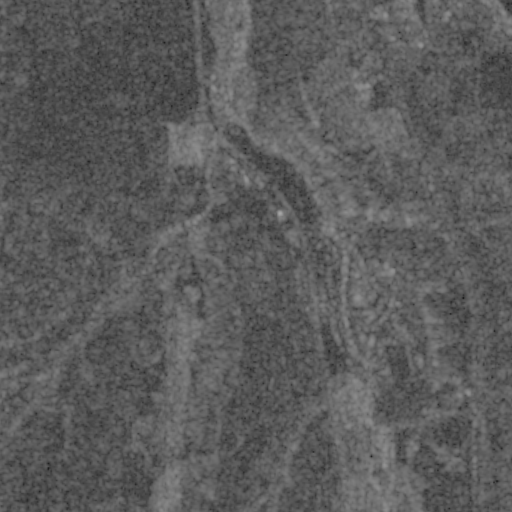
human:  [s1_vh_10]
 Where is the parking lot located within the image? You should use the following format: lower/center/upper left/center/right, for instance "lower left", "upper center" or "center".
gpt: The parking lot is located in the upper right of the image.
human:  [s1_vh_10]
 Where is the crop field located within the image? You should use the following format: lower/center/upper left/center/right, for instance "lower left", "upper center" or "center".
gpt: There is no crop field in the image.

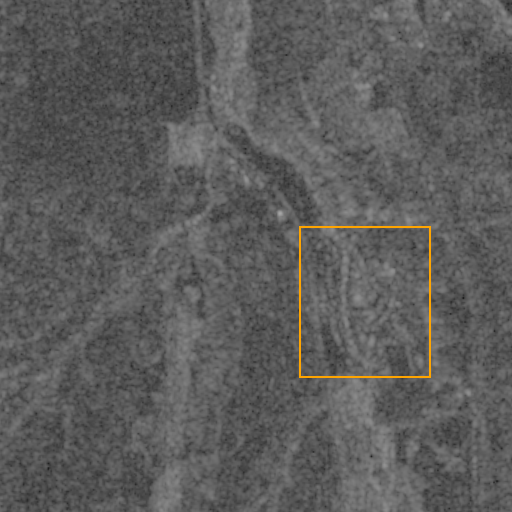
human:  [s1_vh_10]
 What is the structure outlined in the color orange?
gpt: The structure outlined in orange is a park.
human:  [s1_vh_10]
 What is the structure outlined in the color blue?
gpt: There is no blue outline.